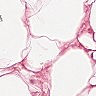
Metastatic tissue present: no